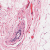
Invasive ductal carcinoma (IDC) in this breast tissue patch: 0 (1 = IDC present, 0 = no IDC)